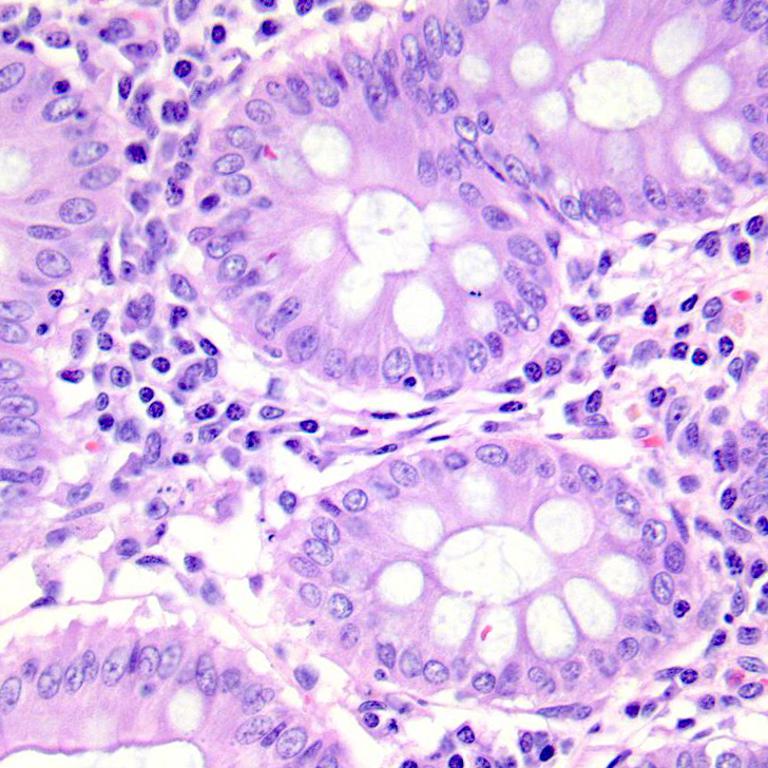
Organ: colon
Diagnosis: benign